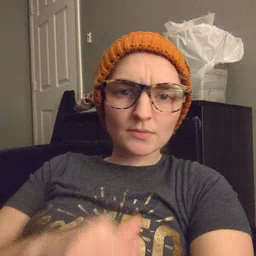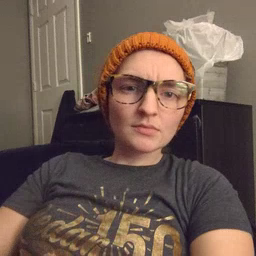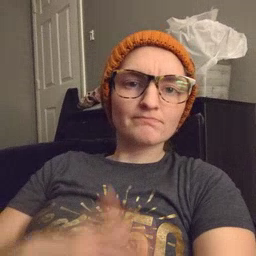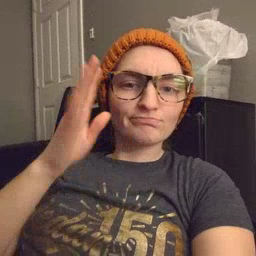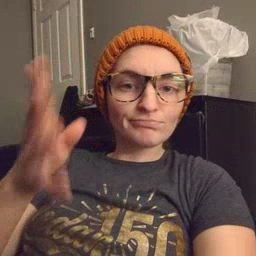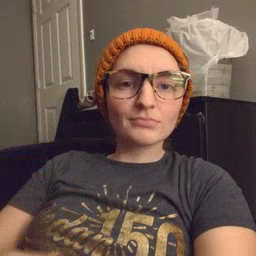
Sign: pretend